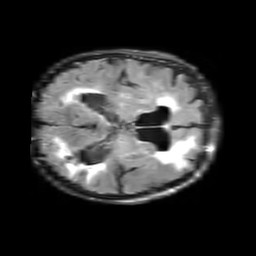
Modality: FLAIR
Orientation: axial
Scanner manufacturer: philips
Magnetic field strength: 3 T
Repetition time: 11 s
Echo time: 0.12 s